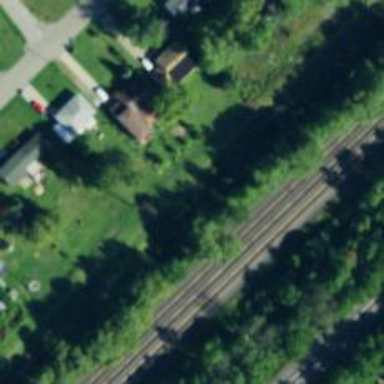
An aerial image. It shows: Abandoned railway.